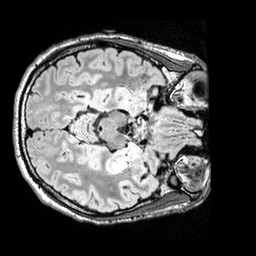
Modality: FLAIR
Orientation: axial
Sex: male
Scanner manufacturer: siemens
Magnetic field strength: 3 T
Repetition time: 5 s
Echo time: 0.395 s